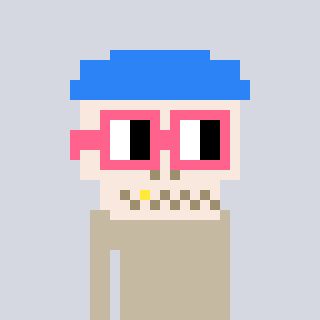
a pixel art character with square pink glasses, a skeleton-hat-shaped head and a purple-colored body on a cool background